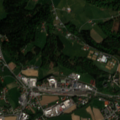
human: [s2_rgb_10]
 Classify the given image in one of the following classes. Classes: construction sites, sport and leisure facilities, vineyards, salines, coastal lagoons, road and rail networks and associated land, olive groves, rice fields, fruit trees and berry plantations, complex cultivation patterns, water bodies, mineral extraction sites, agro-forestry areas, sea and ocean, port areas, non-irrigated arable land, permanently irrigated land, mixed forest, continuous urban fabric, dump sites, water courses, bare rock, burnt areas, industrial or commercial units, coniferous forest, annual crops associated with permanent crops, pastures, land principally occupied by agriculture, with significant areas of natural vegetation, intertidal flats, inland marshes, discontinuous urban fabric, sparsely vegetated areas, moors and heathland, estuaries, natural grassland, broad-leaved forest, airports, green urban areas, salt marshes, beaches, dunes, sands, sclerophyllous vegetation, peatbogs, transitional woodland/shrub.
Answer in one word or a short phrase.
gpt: discontinuous urban fabric, pastures, complex cultivation patterns, broad-leaved forest, mixed forest